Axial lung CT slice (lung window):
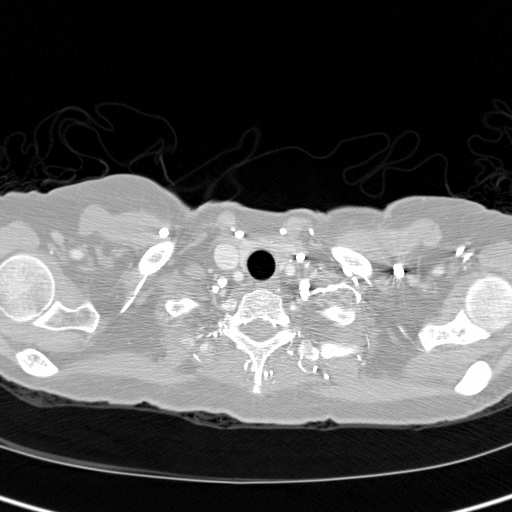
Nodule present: no